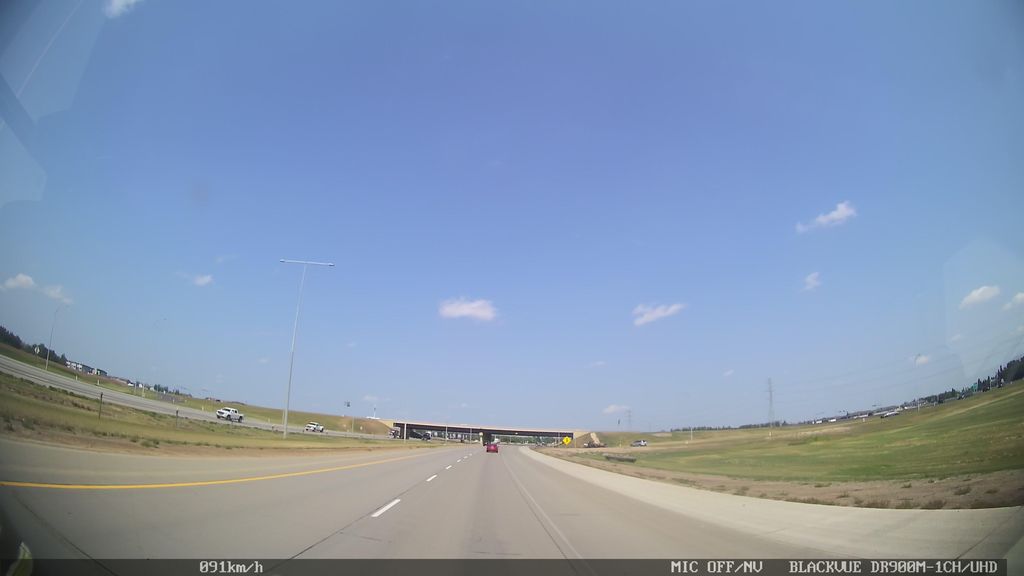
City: edmonton